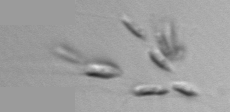
Label: Dinobryon